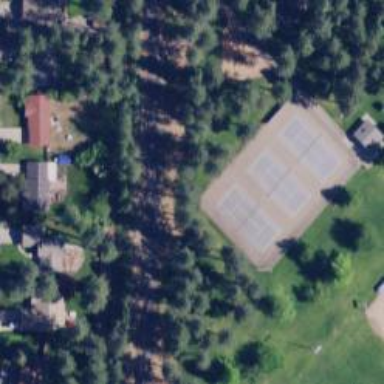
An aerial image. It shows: Tennis court on the leisure land pitch.